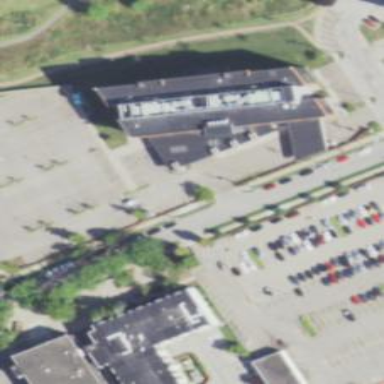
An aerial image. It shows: Parking space.